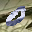
Label: 0